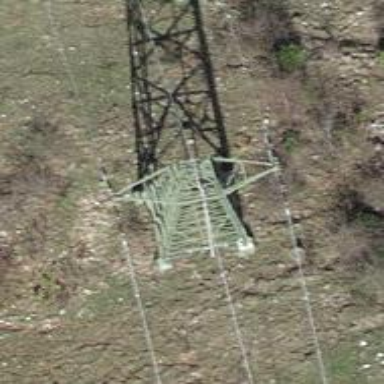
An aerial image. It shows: Power tower.